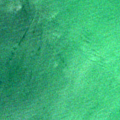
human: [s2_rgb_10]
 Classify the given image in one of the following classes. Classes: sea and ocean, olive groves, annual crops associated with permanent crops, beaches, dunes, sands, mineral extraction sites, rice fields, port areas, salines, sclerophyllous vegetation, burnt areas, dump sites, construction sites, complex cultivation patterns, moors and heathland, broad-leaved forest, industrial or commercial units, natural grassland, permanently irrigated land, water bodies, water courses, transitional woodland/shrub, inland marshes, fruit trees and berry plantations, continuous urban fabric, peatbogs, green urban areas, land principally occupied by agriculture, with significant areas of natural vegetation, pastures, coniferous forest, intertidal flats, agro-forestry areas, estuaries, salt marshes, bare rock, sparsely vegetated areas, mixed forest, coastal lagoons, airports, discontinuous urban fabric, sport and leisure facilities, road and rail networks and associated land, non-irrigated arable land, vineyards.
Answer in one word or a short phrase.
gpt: sea and ocean